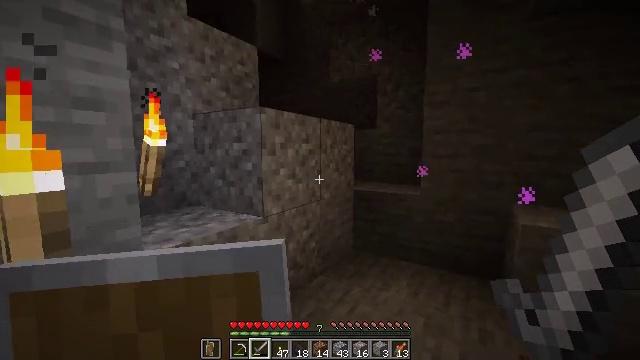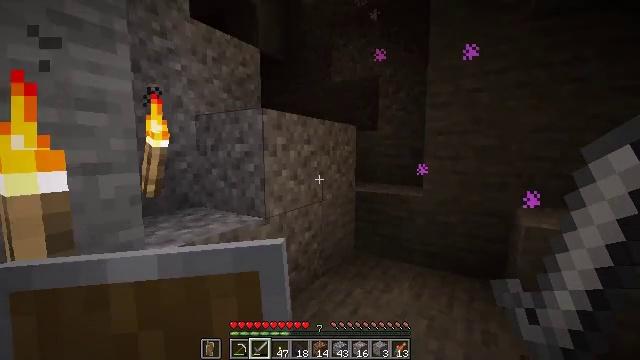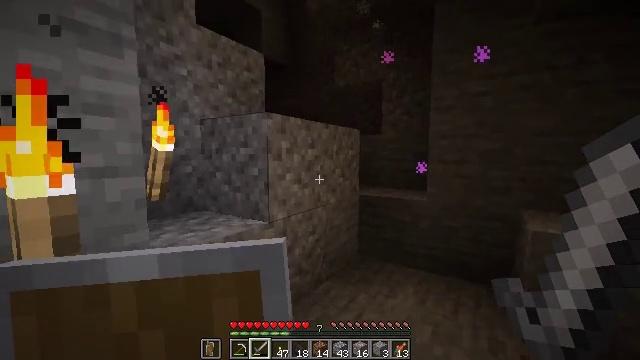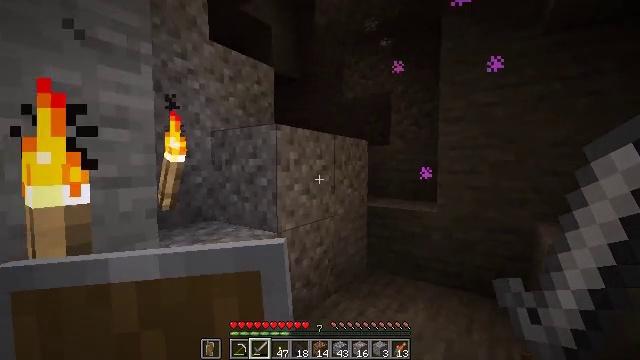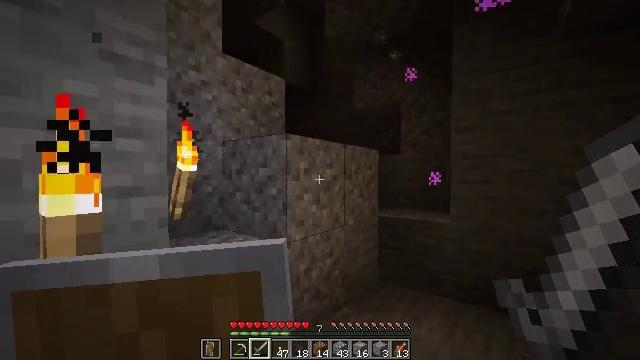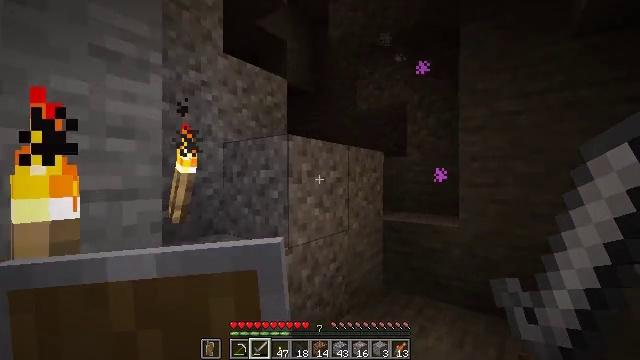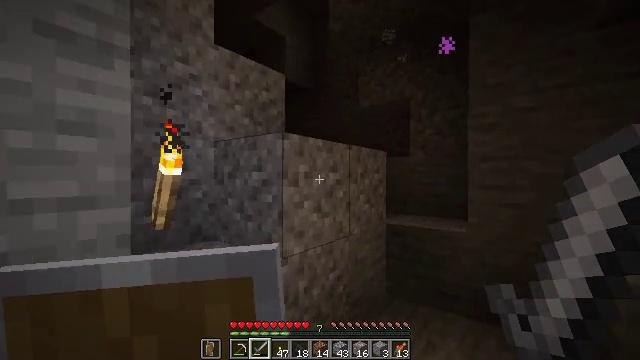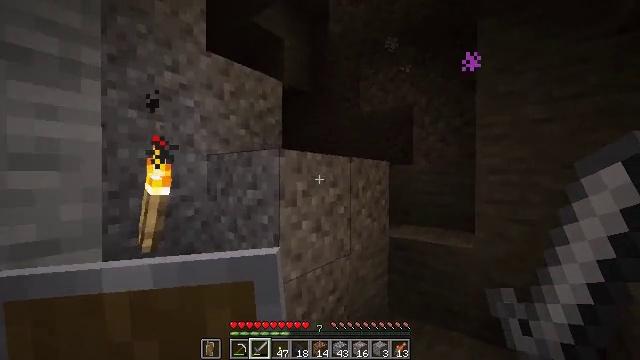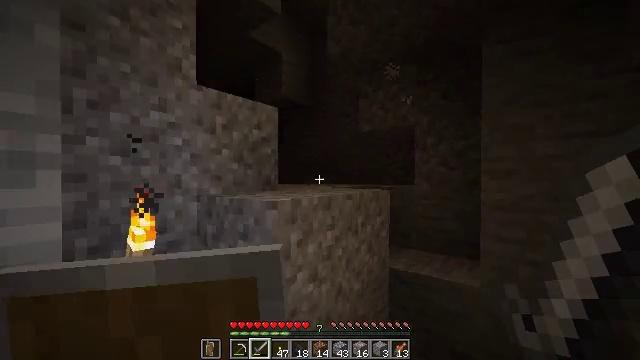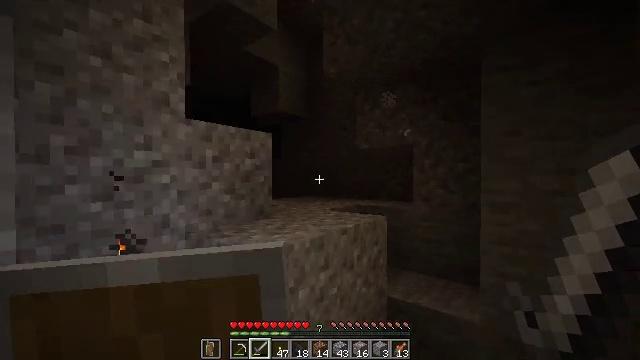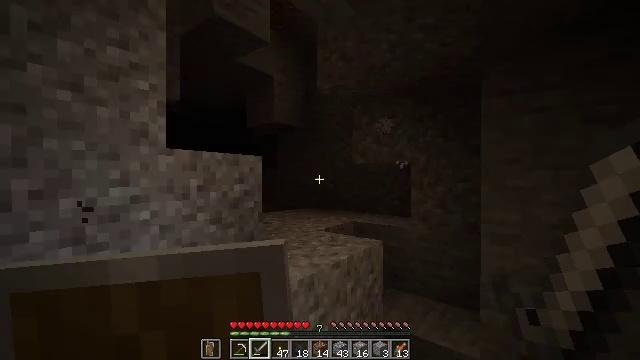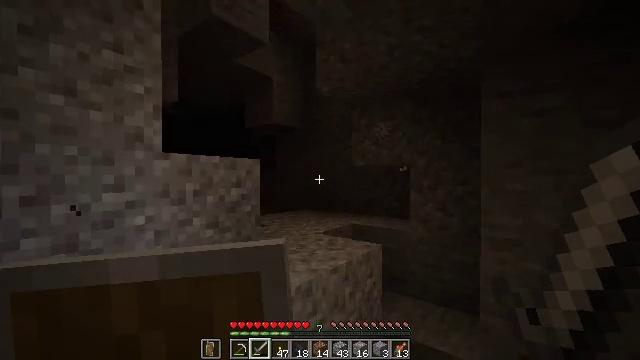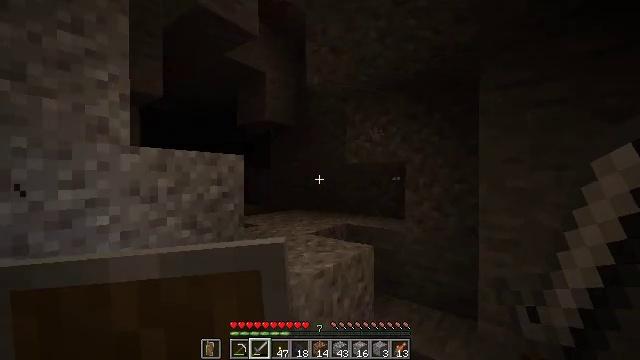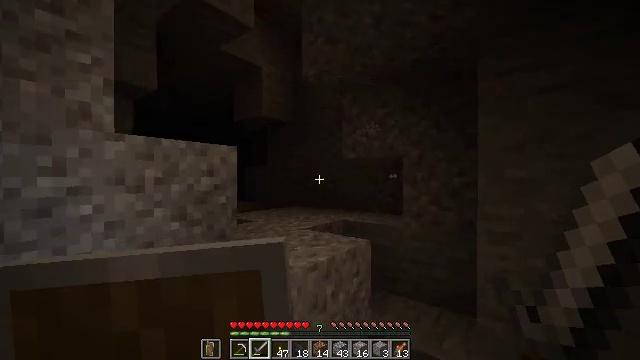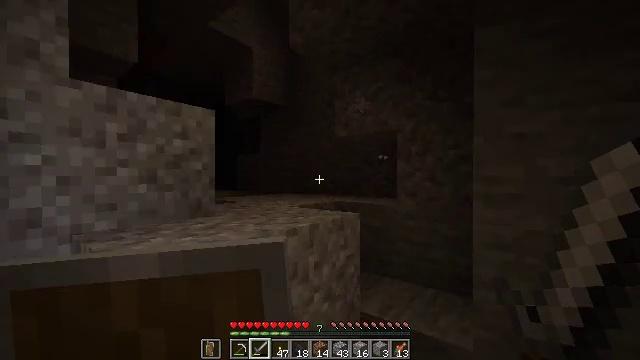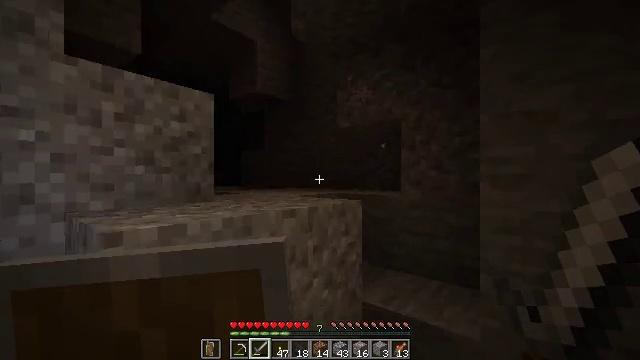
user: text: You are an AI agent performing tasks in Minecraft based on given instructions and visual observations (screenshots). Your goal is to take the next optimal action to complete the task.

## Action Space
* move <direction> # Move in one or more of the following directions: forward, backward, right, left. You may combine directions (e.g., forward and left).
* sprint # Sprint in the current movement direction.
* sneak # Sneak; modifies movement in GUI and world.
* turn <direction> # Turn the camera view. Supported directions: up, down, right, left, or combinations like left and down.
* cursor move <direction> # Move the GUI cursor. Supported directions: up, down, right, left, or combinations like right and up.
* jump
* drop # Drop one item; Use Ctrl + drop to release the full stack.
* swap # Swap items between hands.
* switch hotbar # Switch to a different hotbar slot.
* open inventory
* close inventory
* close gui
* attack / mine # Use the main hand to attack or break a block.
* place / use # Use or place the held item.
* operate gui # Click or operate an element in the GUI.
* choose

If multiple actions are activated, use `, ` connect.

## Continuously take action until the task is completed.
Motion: motion action
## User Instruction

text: Dig through gravel to clear a path.
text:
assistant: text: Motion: no_op
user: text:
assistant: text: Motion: no_op
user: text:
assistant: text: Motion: turn left and up
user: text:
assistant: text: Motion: move forward, turn left and up
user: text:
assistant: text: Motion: move forward
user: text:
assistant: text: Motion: move forward
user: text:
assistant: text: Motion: move forward, jump
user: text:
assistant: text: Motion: move forward, jump
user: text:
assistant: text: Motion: move forward, jump
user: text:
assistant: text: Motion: move forward and move right, jump
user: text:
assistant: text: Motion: move forward and move right
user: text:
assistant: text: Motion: move forward and move right
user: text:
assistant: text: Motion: move forward and move right
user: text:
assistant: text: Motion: move forward and move right
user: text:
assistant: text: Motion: move forward and move right, turn left
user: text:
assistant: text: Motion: move forward and move right, turn left and up
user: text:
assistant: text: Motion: move forward, turn left and up
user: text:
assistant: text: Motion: move forward, turn left and up
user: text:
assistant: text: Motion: move forward, turn left
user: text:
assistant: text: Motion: move forward
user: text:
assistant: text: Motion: move forward
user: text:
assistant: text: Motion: move forward
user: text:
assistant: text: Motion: move forward and move right, jump
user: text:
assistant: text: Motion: move forward and move right, turn left and down, jump
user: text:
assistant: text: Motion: move forward and move right, turn left and down, jump
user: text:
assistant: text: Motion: move forward and move right, turn left and down
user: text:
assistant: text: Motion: move forward and move right, turn left and down
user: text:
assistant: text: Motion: move forward and move right, turn left
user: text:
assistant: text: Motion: move right, turn left
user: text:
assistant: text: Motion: move right, turn left